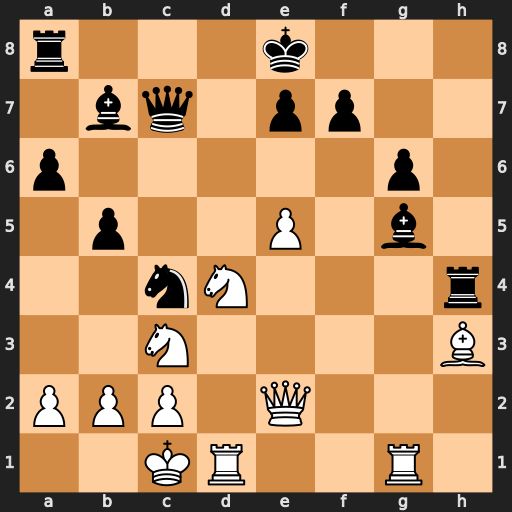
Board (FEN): r3k3/1bq1pp2/p5p1/1p2P1b1/2nN3r/2N4B/PPP1Q3/2KR2R1
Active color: w
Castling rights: q
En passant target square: -
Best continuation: Rxg5 Rxh3 Qg4